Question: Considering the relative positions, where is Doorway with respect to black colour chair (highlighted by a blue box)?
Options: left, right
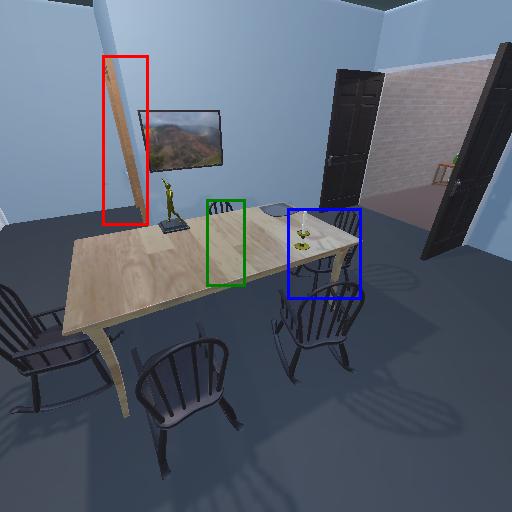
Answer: left